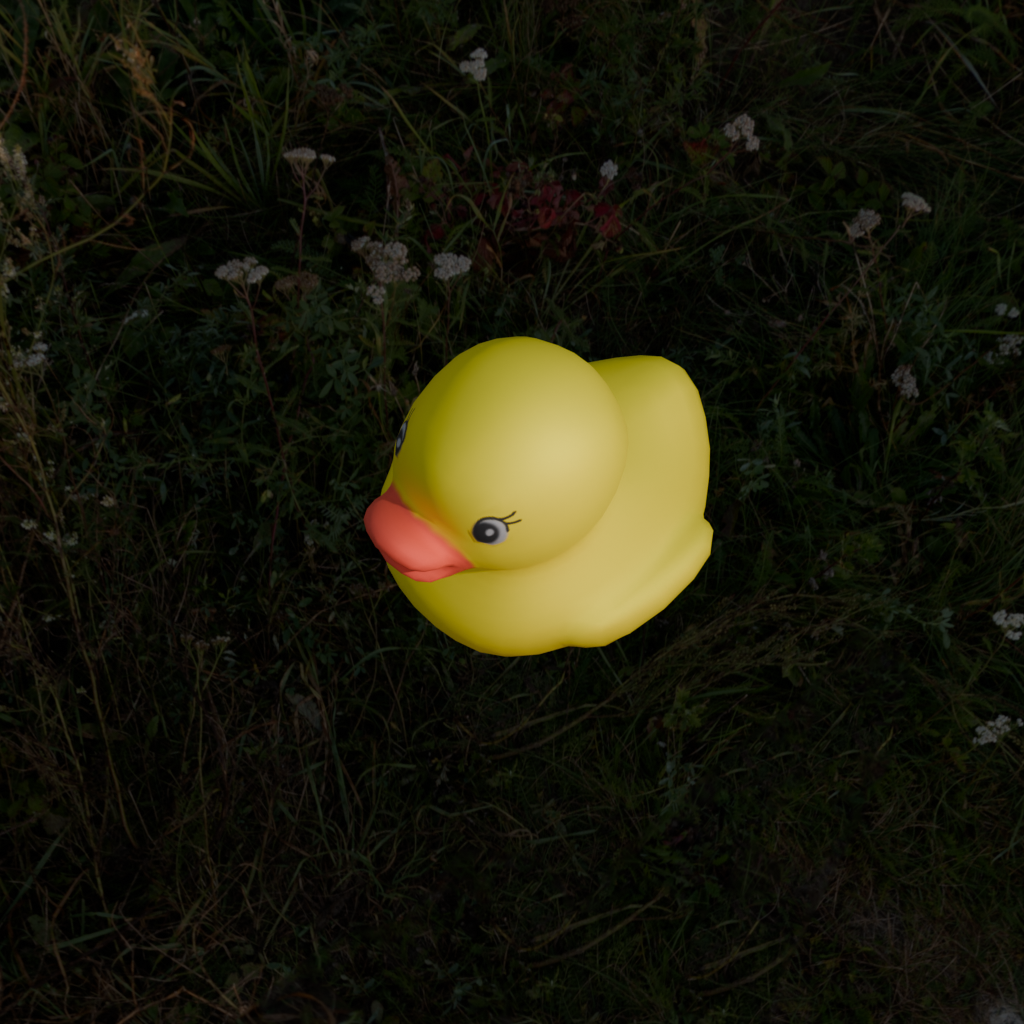
an image of a yellow rubber duck seen from <front_left_top> in a meadow at dawn with paths through the vegetation.